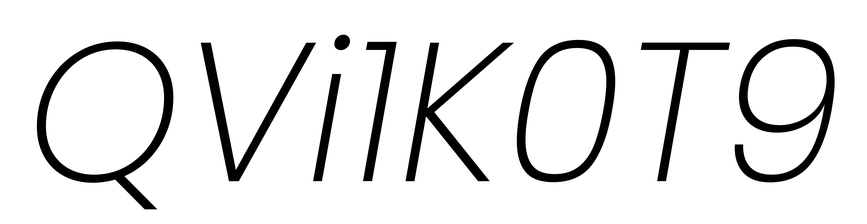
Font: Poppins-ExtraLightItalic